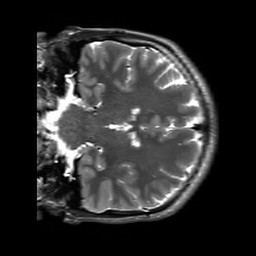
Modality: T2w
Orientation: coronal
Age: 24
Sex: male
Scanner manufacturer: siemens
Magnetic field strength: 3 T
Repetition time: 8.53 s
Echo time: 0.091 s